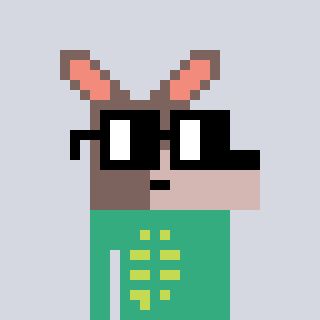
a pixel art character with square black glasses, a kangaroo-shaped head and a teal-colored body on a cool background